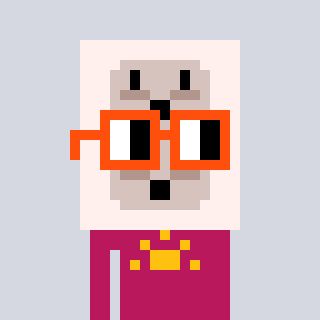
a pixel art character with square orange glasses, a outlet-shaped head and a darkpink-colored body on a cool background